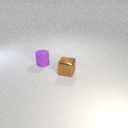
small purple rubber cylinder behind small brown metal cube